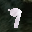
Label: 9